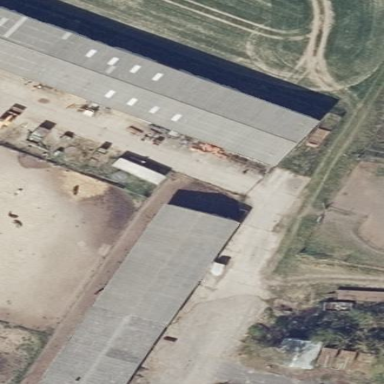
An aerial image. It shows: Stable building.